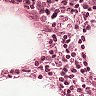
Metastatic tissue present: no